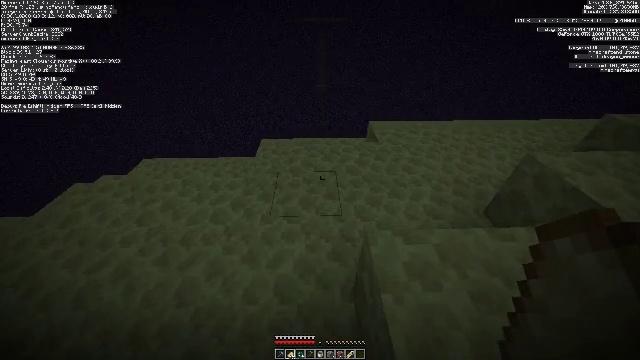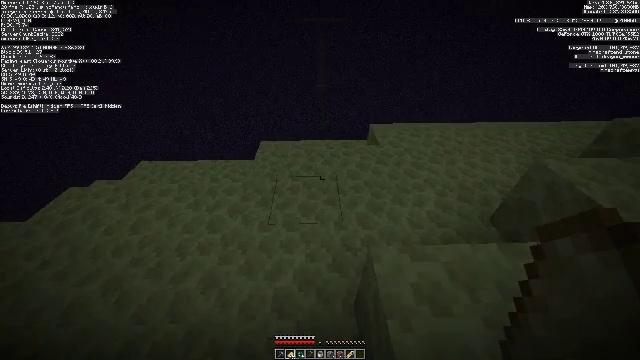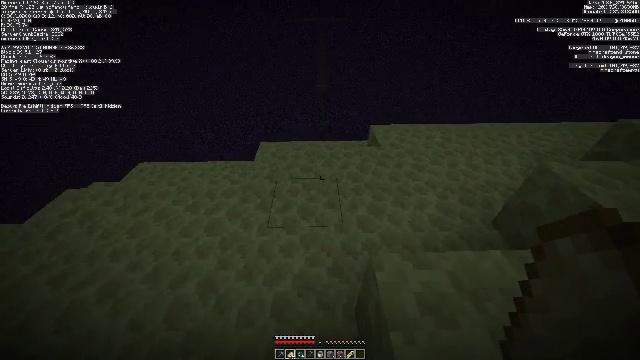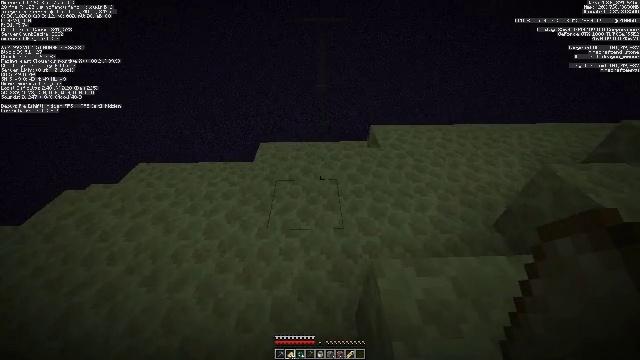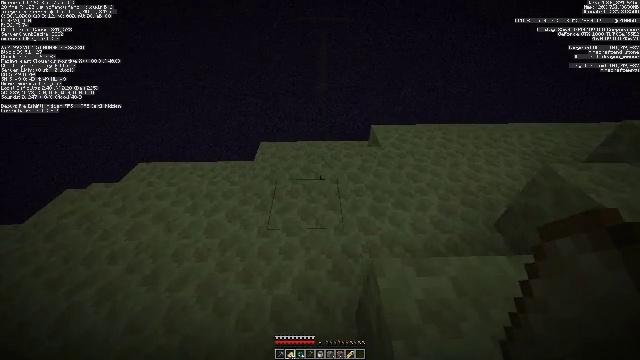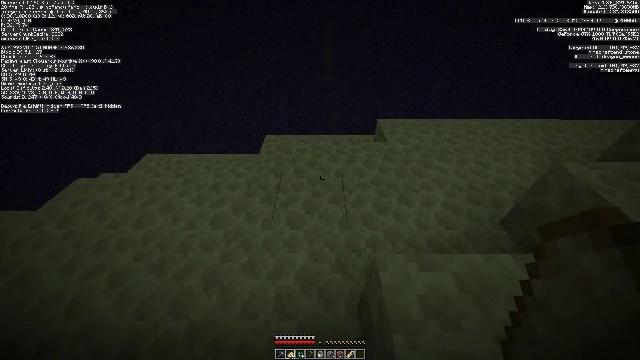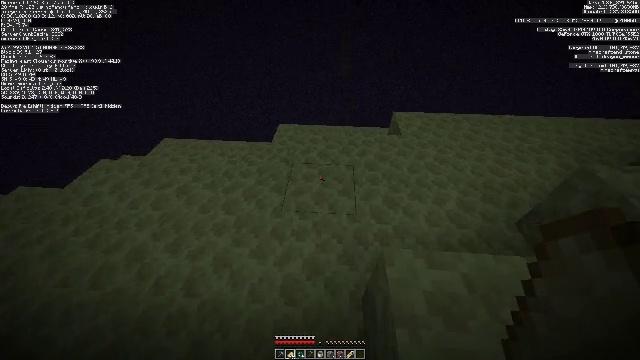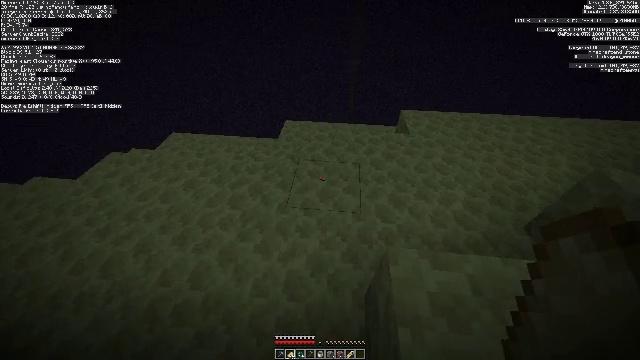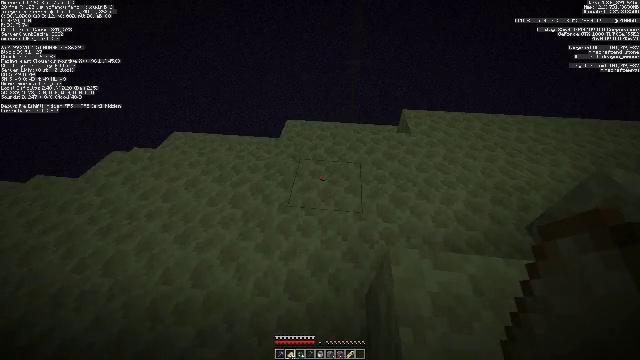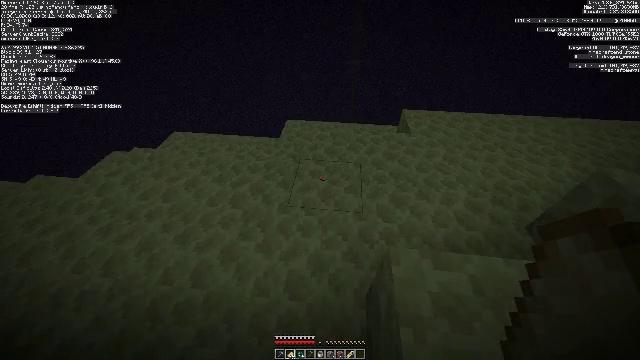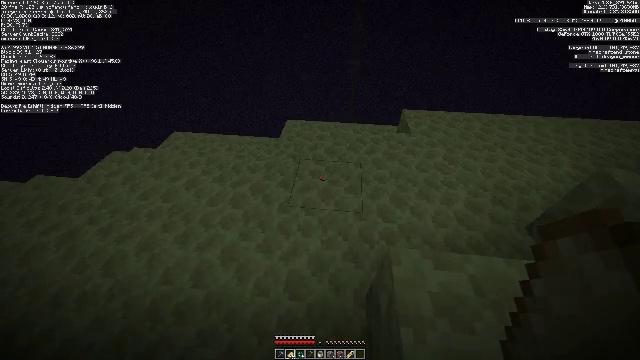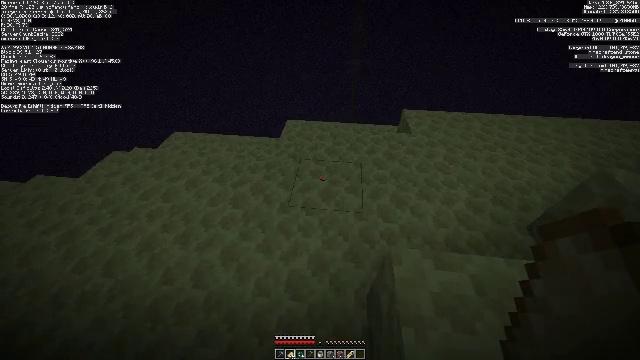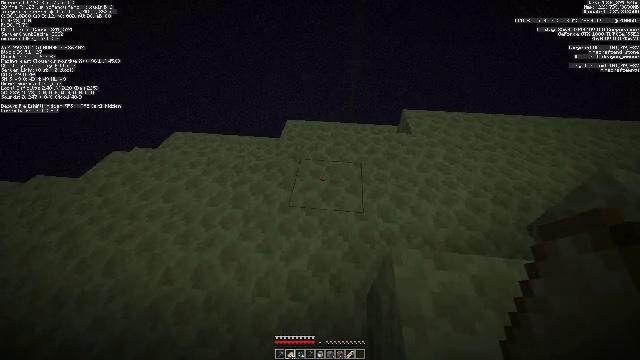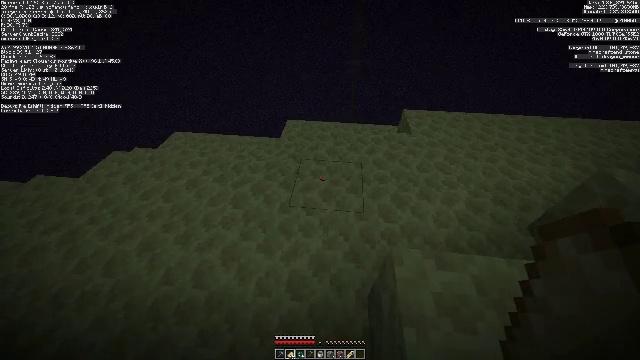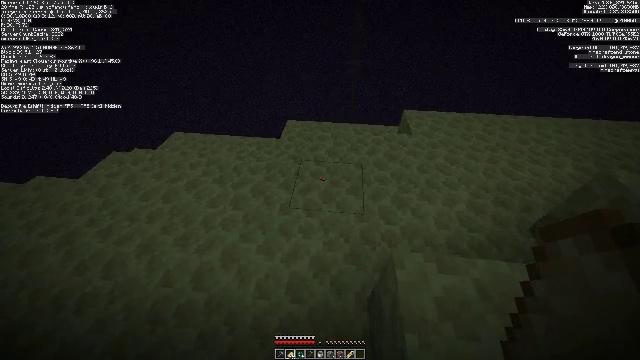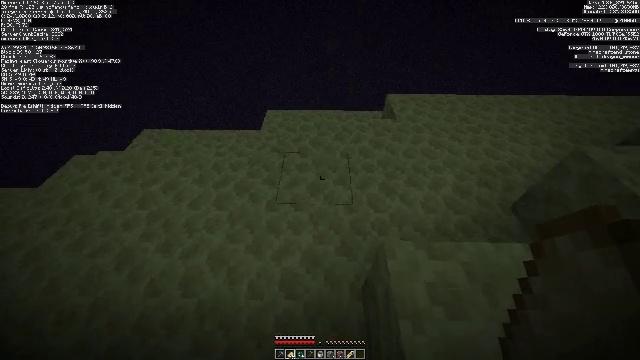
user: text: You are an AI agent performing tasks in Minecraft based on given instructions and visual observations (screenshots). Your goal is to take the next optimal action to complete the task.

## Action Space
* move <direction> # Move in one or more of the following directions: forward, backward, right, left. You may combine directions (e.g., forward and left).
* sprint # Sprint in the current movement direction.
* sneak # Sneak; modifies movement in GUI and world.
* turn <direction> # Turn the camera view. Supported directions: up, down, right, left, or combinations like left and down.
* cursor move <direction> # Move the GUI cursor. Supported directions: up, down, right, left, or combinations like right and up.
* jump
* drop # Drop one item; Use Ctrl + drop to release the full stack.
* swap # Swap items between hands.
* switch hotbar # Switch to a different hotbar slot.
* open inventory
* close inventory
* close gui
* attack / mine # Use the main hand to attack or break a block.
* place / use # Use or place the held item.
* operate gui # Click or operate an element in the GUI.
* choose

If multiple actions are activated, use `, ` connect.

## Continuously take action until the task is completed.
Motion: motion action
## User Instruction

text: Remove the white carpet from the floor.
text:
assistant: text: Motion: move forward, sneak
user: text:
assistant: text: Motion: move forward, sneak
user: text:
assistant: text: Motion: move forward, sneak
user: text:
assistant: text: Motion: move forward, sneak
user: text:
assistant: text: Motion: move forward, sneak, turn left and down
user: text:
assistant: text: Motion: move forward, sneak, turn left and down
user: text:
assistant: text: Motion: move forward, sneak, turn left
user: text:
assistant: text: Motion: move forward, sneak
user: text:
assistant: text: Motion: move forward, sneak
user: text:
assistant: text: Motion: move forward, sneak
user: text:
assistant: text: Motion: move forward, sneak
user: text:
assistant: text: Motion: move forward, sneak
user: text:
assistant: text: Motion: move forward, sneak
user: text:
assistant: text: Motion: no_op
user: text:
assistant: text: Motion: turn right and down
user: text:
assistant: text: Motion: turn right and down
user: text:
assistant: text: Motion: turn right
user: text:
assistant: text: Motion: move forward, turn right
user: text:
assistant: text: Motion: move forward
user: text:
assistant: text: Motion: move forward
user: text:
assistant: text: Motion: move forward
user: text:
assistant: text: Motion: move forward
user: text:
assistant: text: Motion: move forward, turn right
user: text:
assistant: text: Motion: move forward, turn right
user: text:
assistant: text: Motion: move forward
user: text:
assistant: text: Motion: move forward, sneak
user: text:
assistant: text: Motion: move forward, sneak
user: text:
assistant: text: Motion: move forward, sneak
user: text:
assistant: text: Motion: move forward, sneak
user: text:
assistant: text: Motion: move forward, sneak